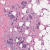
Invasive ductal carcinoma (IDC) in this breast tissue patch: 1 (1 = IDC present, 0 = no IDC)